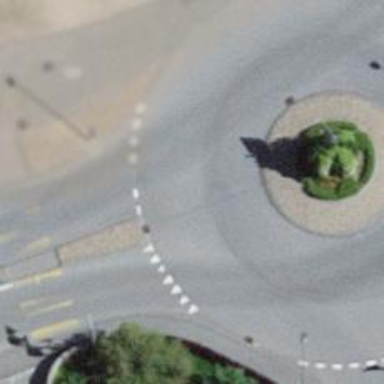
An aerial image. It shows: Tertiary road leading to roundabout junction.